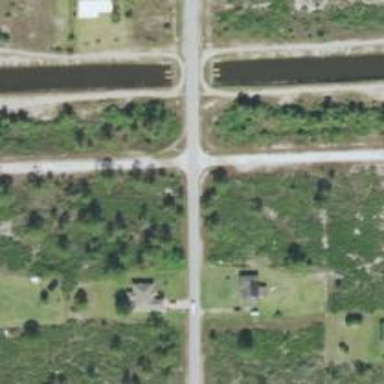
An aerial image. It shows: Residential road.